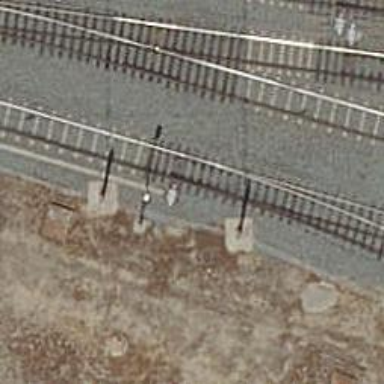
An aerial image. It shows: Railway switch.